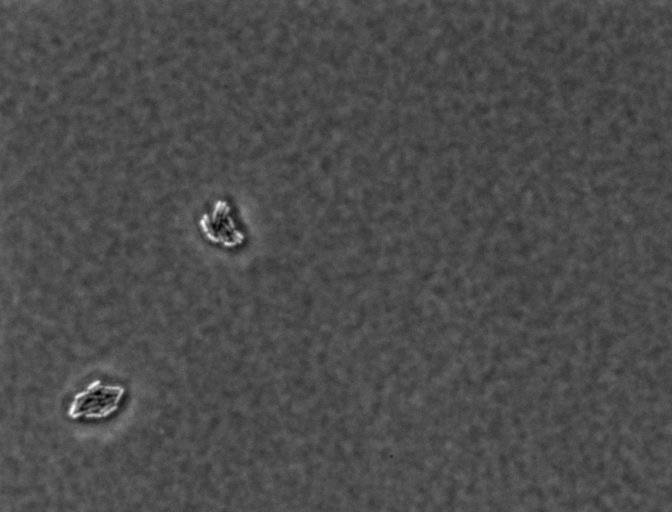
Salmonella enterica Enteritidis